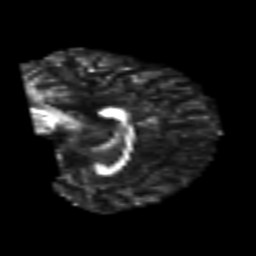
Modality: FA
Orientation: sagittal
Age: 25
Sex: male
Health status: healthy